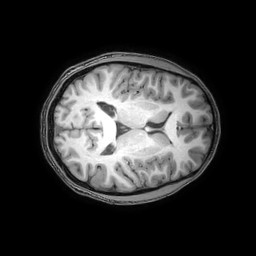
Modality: T1w
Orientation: axial
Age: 20
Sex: male
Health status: healthy
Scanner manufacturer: philips
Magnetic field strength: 3 T
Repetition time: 0.0079 s
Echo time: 0.0035 s